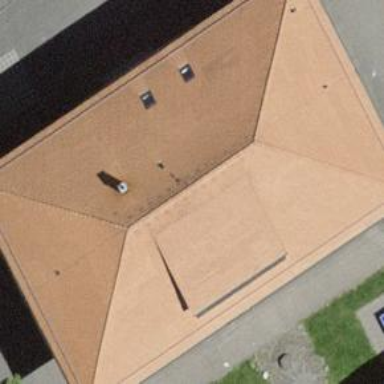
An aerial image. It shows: Hipped-roof school building.